Interaction volume radius: 5 \u00c5
Interaction volume height: 20 \u00c5
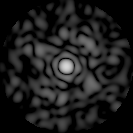
Disorder parameter: 0.8598